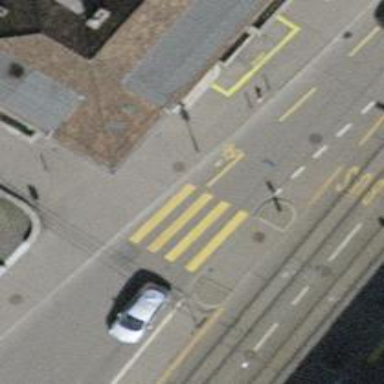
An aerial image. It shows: Kerb serving as barrier.